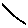
Label: line